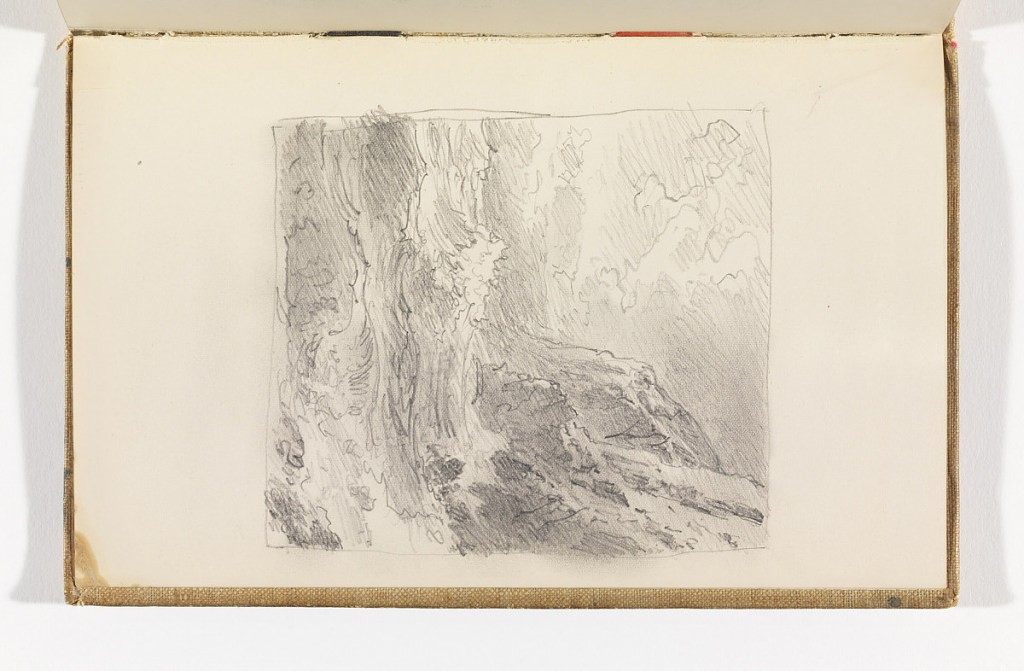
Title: Closeup of Waves and High Cliffs
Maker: William Trost Richards, American, 1833–1905
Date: after 1878
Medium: Graphite on cream wove paper
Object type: Sketchbook folio
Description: Rough seas breaking against two cliffs at right.